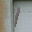
Label: 1